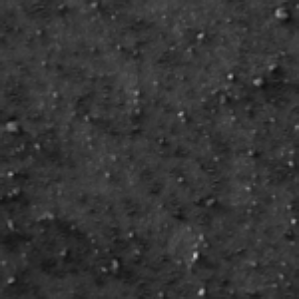
Label: frost